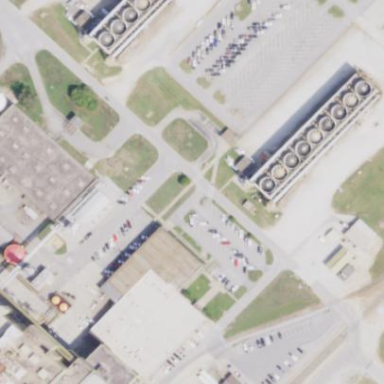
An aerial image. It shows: Industrial building.